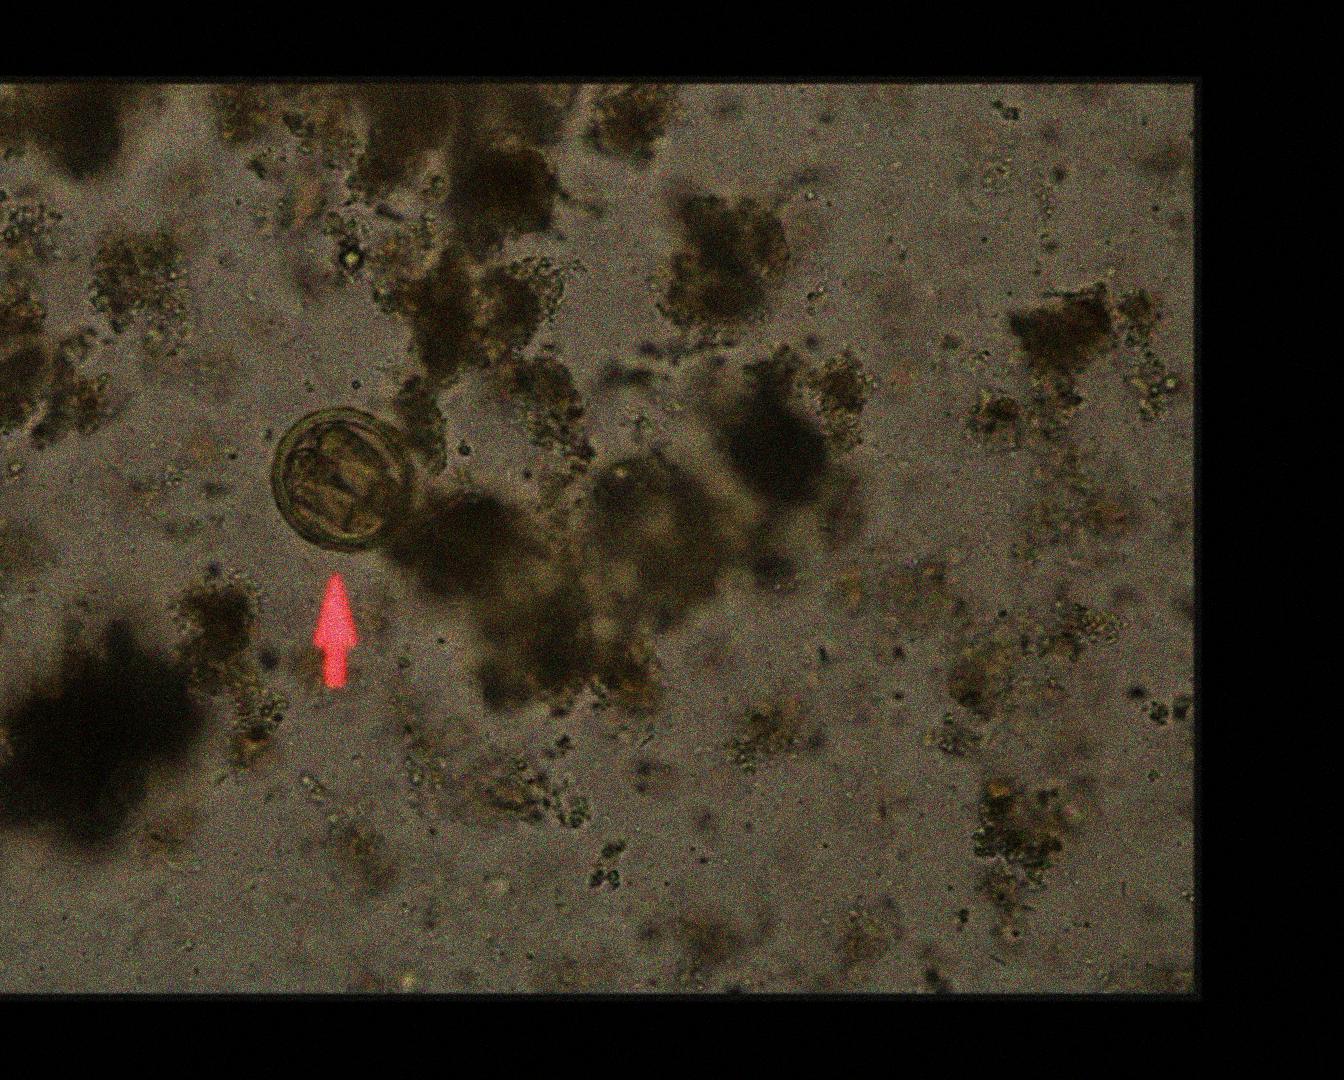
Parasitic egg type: Ascaris lumbricoides